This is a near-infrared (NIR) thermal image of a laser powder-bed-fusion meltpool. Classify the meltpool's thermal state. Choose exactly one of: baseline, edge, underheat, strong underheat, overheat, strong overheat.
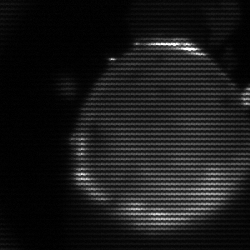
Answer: edge